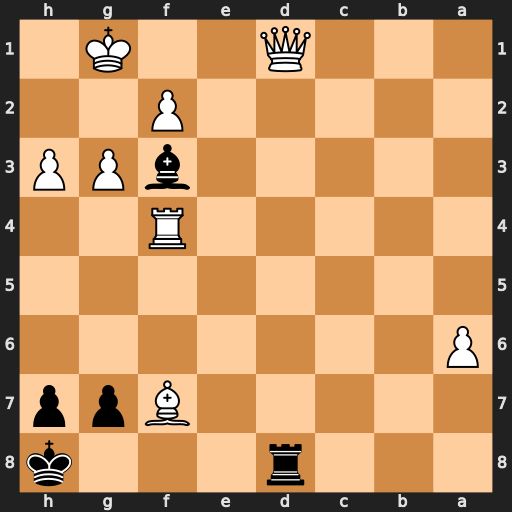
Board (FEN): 3r3k/5Bpp/P7/8/5R2/5bPP/5P2/3Q2K1
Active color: b
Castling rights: -
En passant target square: -
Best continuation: Rxd1+ Kh2 Rh1#